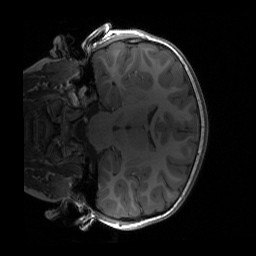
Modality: T1w
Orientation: coronal
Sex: male
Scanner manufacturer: siemens
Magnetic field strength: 3 T
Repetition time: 1.9 s
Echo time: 0.00243 s